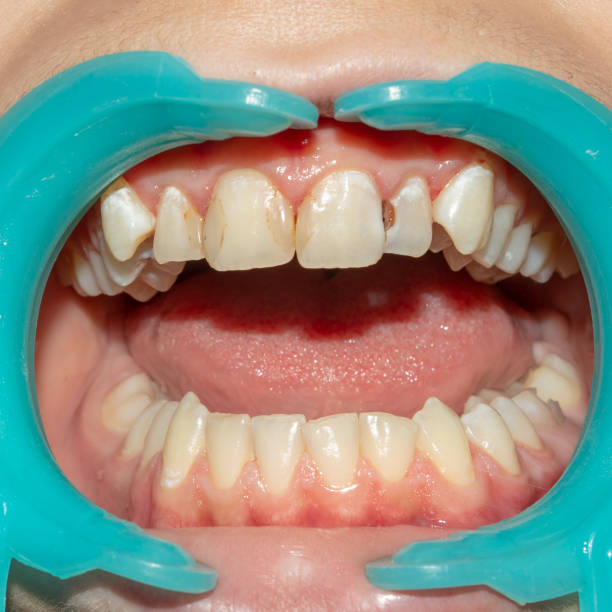
Condition: Caries